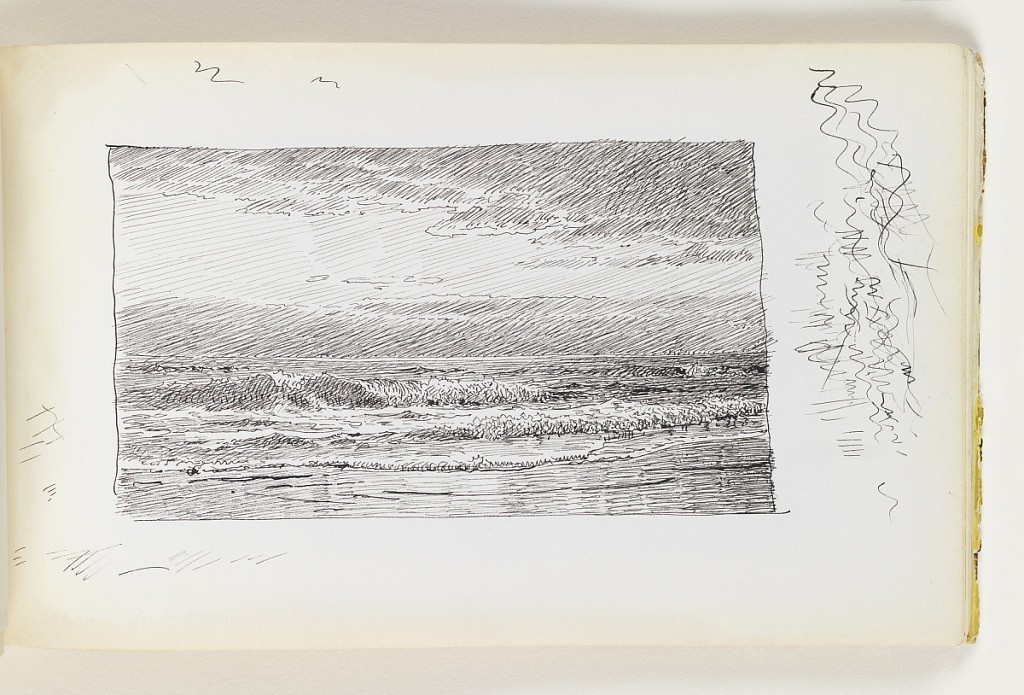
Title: Study of Gently Rolling Waves and Clouds
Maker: William Trost Richards, American, 1833–1905
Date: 1890–1901
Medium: Pen and black ink on off-white wove paper
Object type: Sketchbook folio
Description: Beach in foreground with several rown of small waves coming onto shore, with dramatic clouds in sky. Miscellaneous pen strokes in margins to left, right, top and bottom of image.